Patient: sex M, age 36
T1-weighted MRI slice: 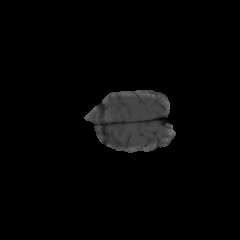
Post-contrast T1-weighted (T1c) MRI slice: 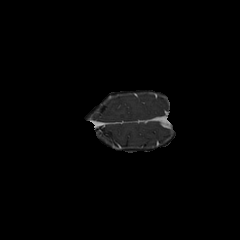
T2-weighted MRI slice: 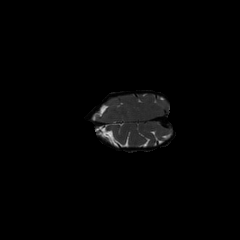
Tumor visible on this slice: no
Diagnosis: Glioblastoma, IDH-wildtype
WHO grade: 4